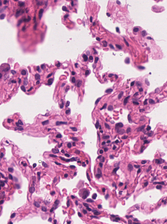
Tumor epithelial tissue: no
Tumor-associated stroma tissue: no
Normal tissue: yes